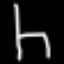
Label: chair